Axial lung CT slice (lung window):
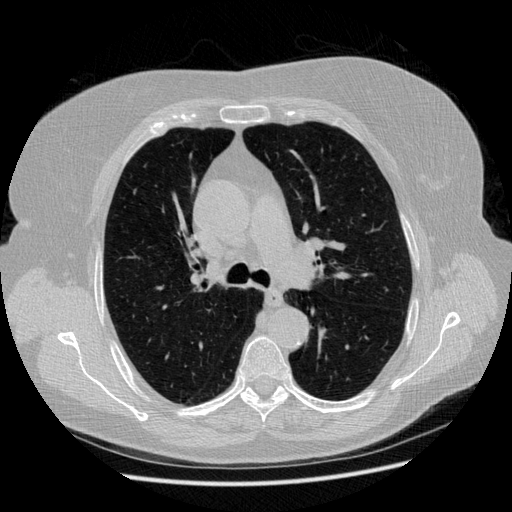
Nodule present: no